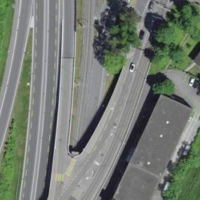
EUNIS habitat code: 57
Species observed at this site:
Prunus padus